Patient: sex F, age 56
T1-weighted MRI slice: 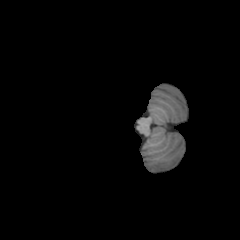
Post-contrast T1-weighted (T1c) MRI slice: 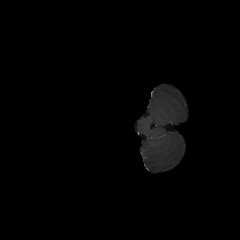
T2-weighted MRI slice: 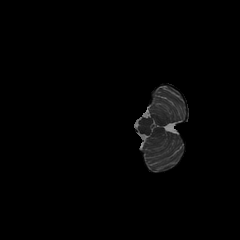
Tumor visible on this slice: no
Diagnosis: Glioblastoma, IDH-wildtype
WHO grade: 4